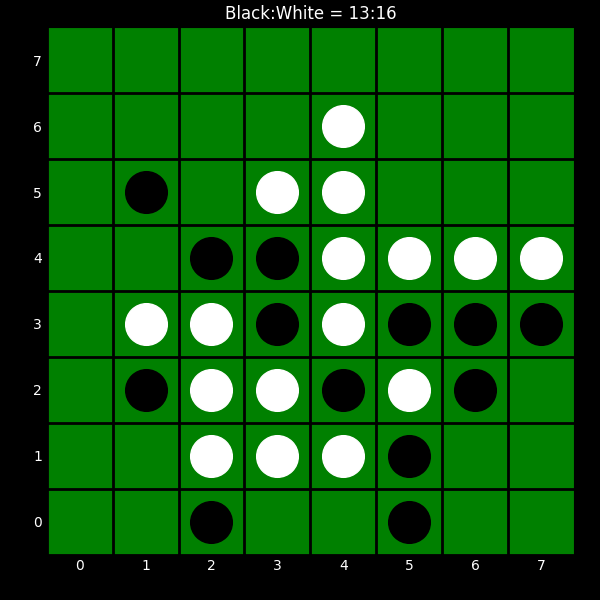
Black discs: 13
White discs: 16